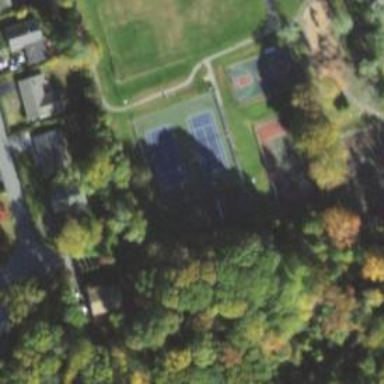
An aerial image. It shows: Tennis court on pitch designated for leisure land.